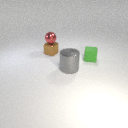
small brown metal cube behind small green rubber cube